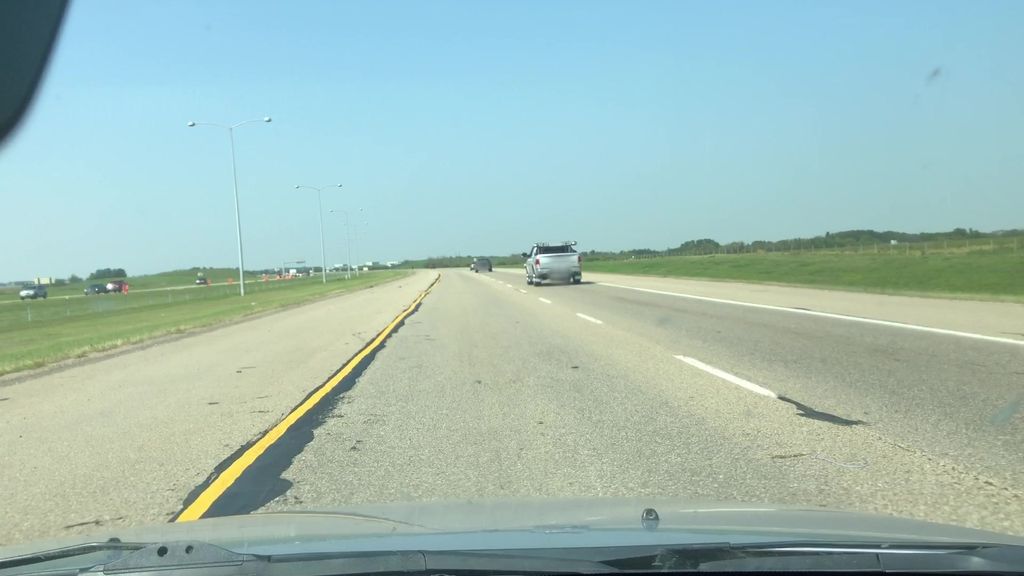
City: edmonton